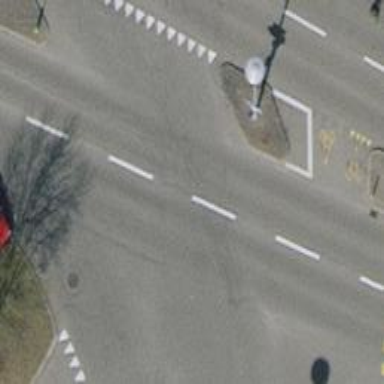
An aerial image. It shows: Tertiary_link road with asphalt surface.